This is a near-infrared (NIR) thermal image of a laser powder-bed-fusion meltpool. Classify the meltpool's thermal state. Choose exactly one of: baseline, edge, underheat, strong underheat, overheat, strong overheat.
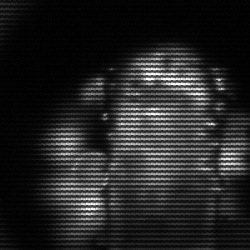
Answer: strong underheat